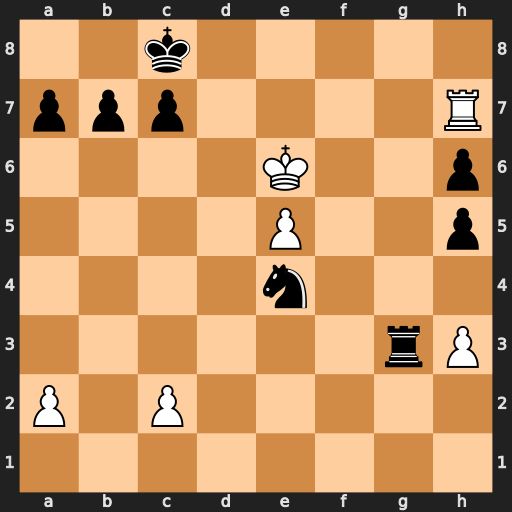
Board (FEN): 2k5/ppp4R/4K2p/4P2p/4n3/6rP/P1P5/8
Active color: w
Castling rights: -
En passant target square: -
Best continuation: Rh8+ Rg8 Rxg8#